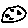
Label: moon